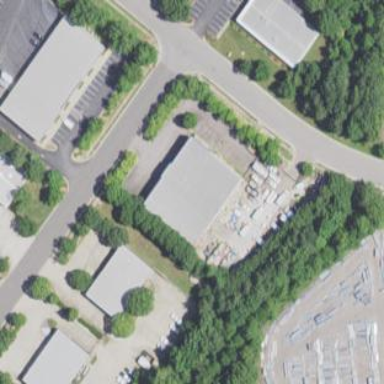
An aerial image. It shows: Commercial building.